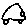
Label: car